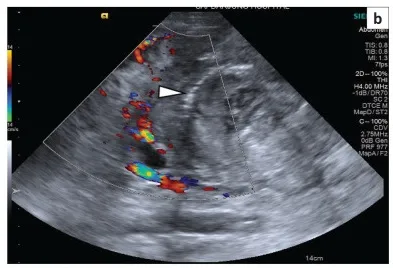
Colour Doppler ultrasound. Of the left kidney shows a large hetero-echoic left renal mass with intense vascularity at the periphery of the mass and a central avascular component (white arrow heads).
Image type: radiology (ultrasound)